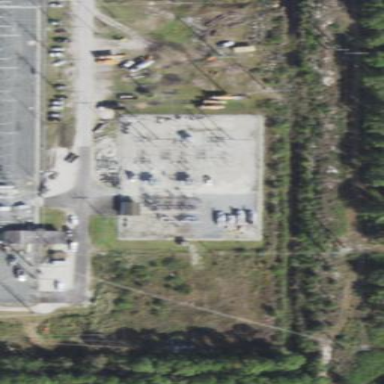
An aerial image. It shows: There is distribution substation enclosed by fence.